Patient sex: M
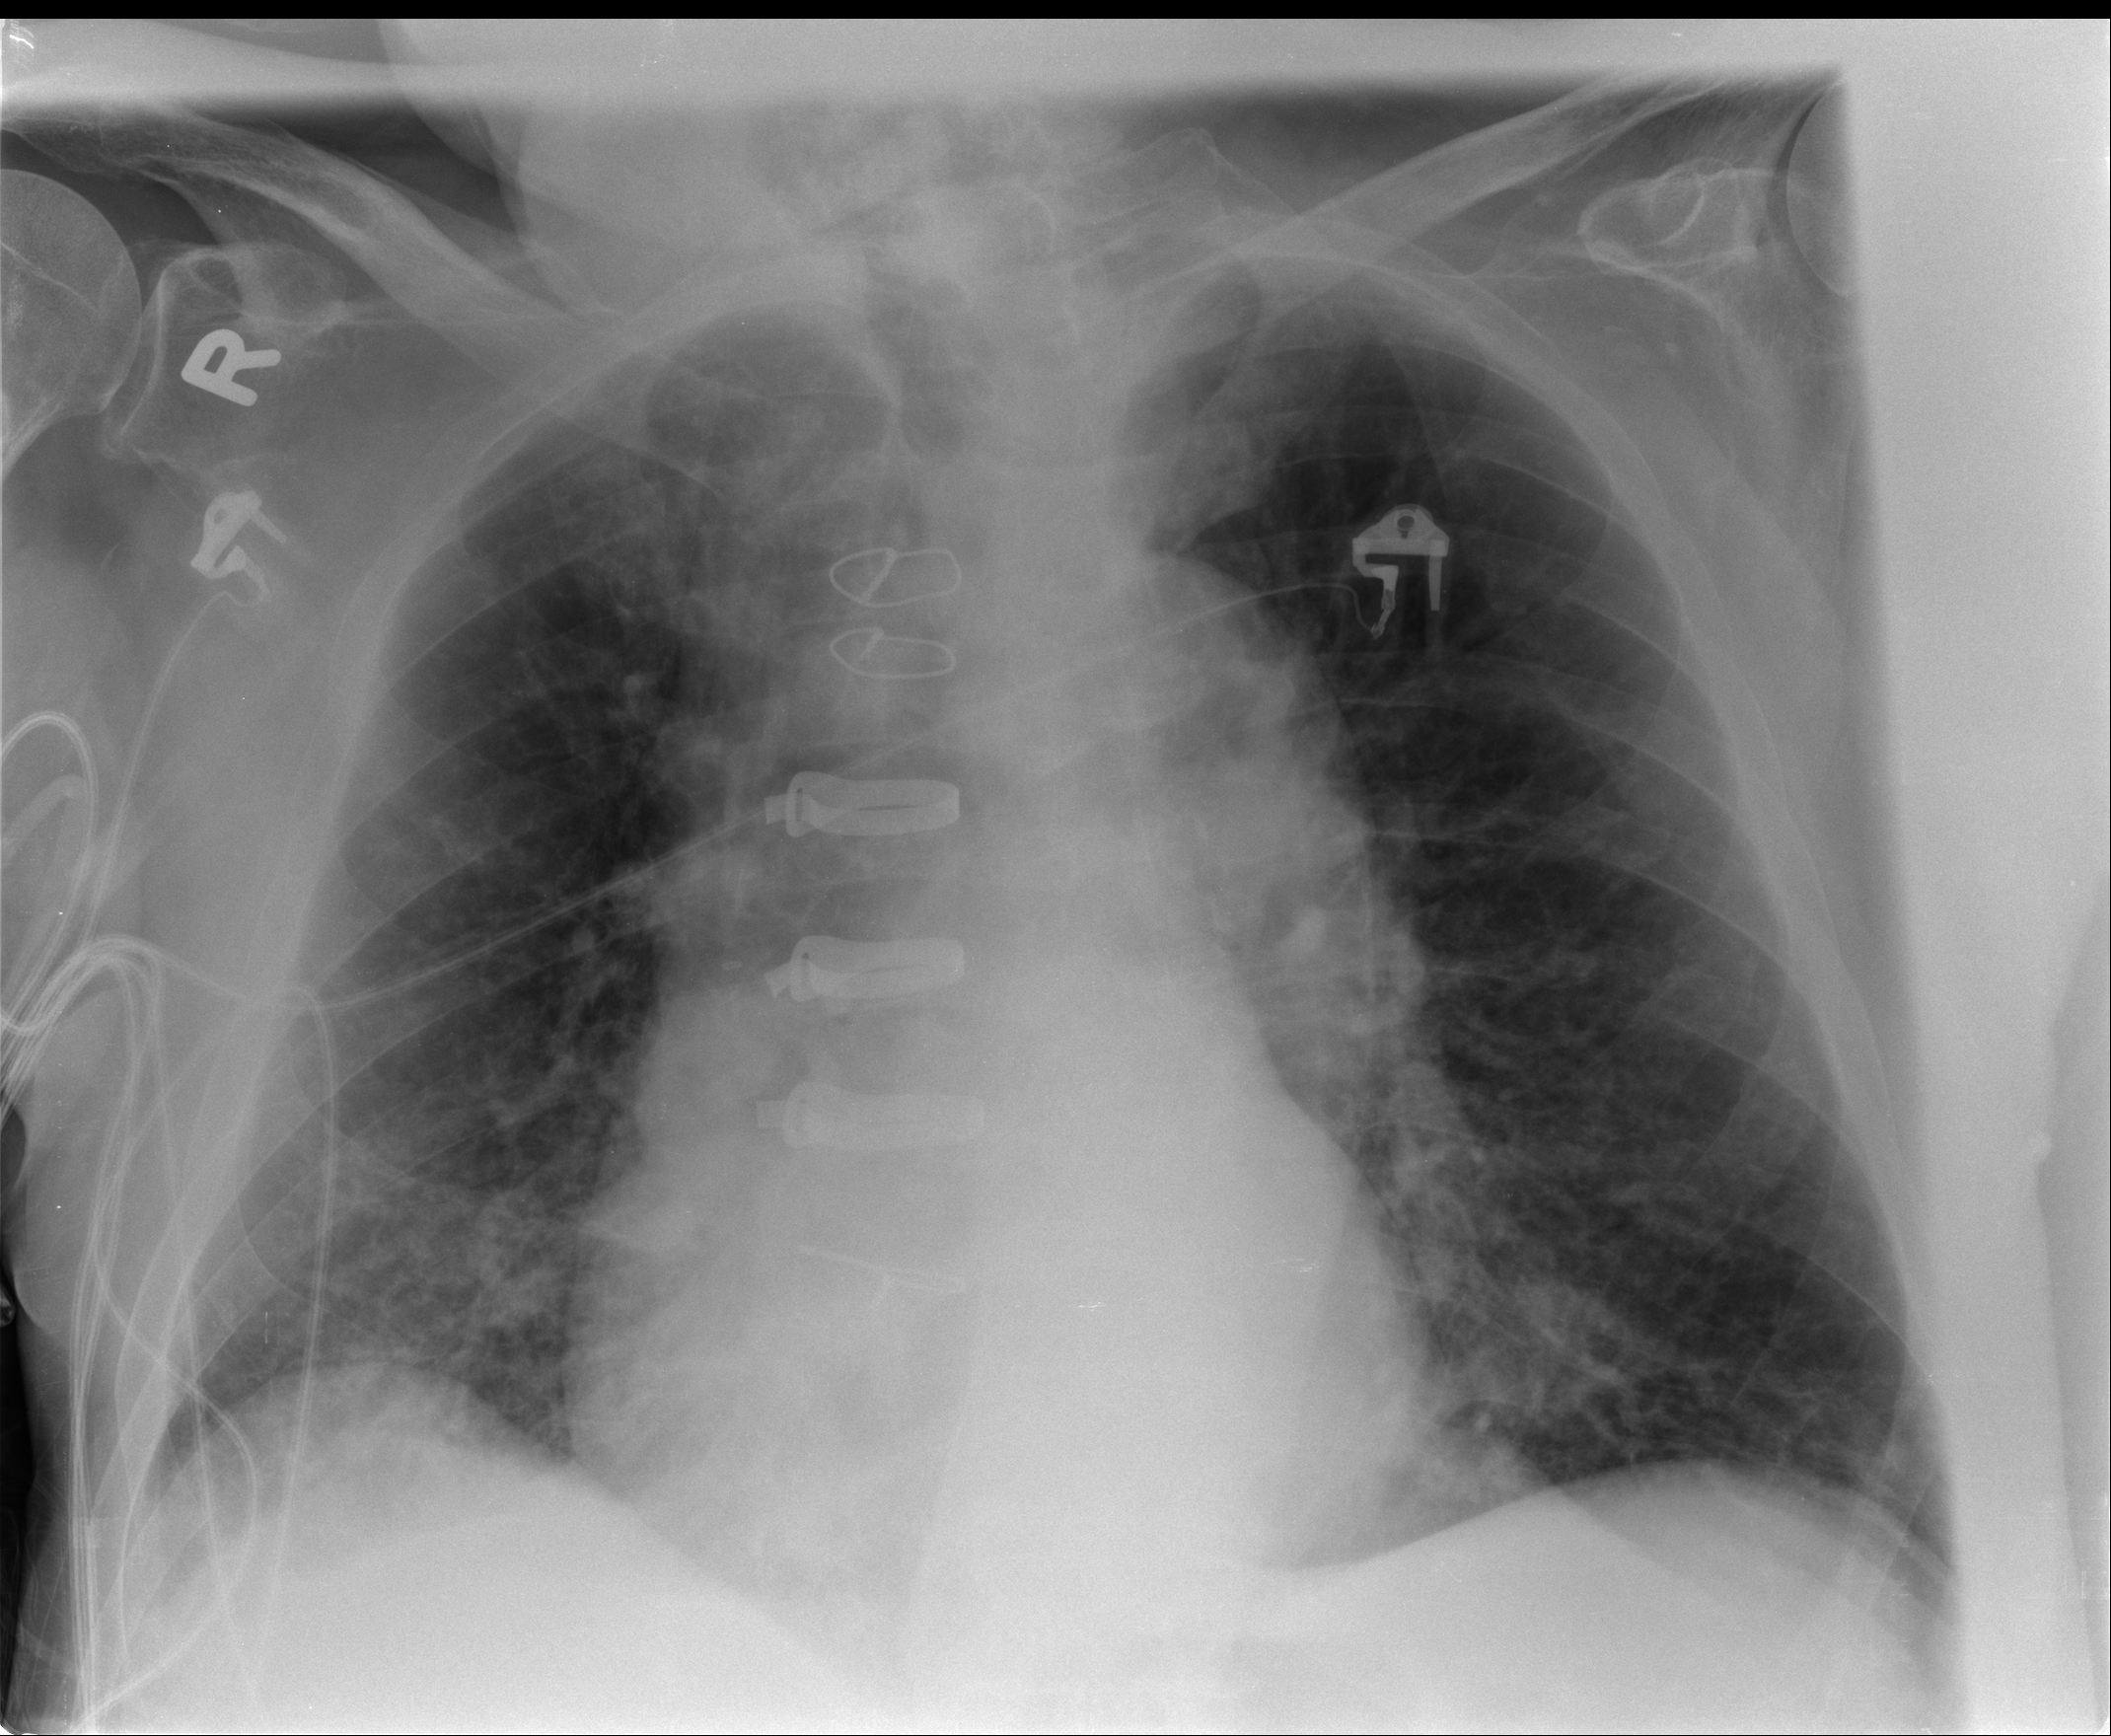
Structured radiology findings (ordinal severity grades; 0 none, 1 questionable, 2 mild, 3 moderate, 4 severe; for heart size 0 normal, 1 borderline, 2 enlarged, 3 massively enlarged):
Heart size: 2
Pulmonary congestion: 2
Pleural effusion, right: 0
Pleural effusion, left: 0
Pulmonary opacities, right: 3
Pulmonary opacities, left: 2
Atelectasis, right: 2
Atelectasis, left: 2